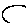
Label: fish